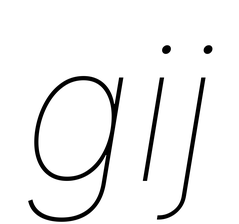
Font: Inter-Italic_Thin_Italic